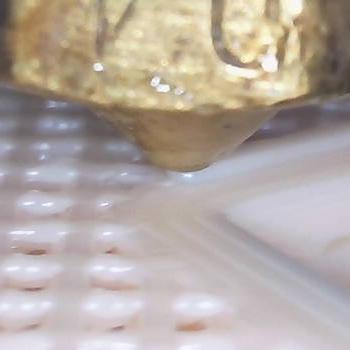
Flow rate: 168%